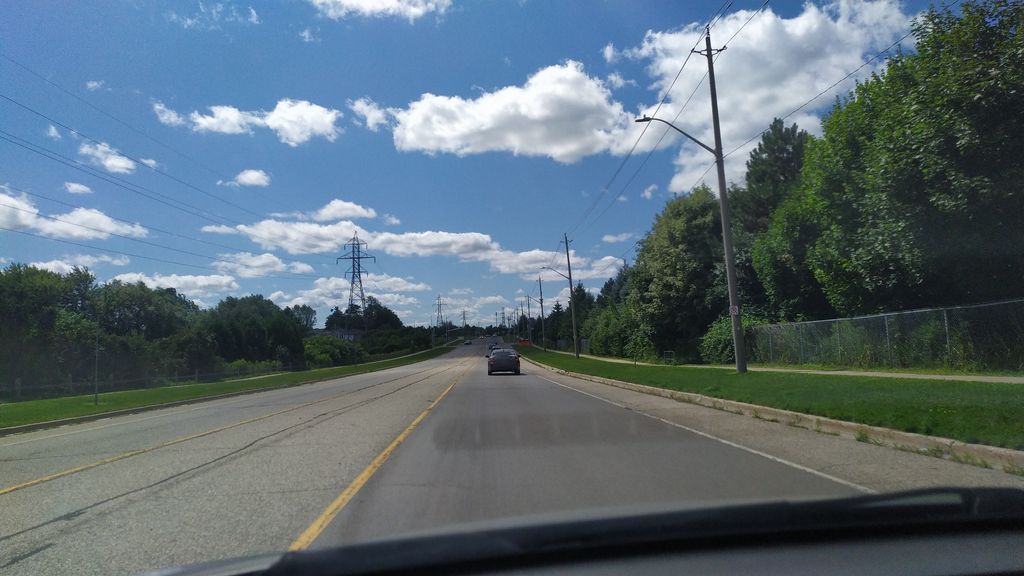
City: kitchener-waterloo